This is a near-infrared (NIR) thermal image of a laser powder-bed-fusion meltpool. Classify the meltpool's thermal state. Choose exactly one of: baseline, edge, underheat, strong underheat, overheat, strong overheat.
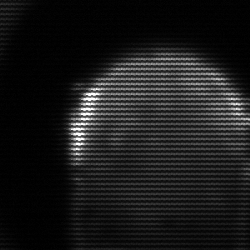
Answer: edge